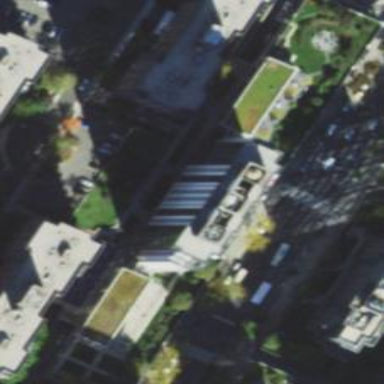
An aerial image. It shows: Footway that passes through building tunnel.